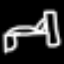
Label: bed